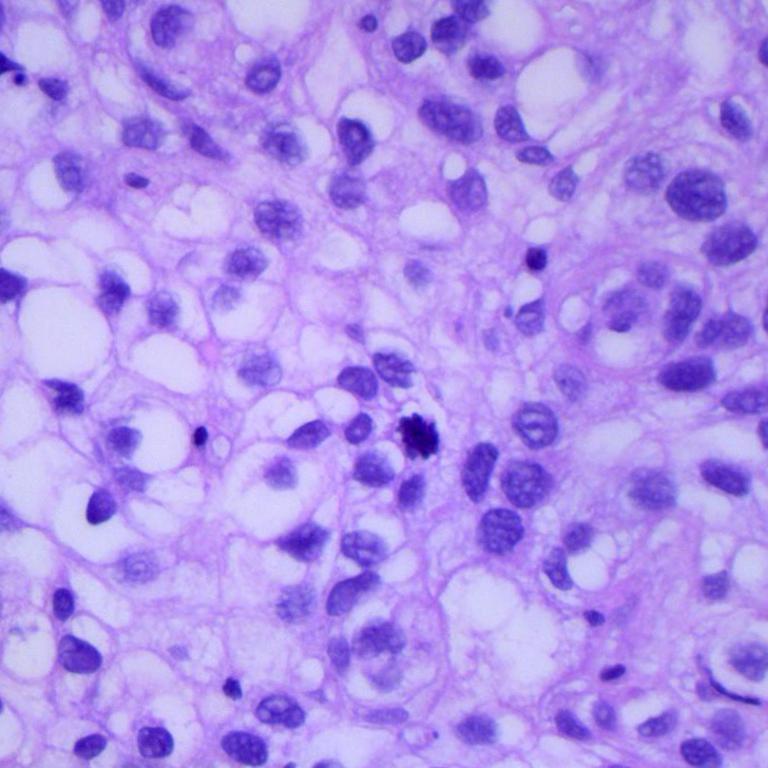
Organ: lung
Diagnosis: squamous carcinomas